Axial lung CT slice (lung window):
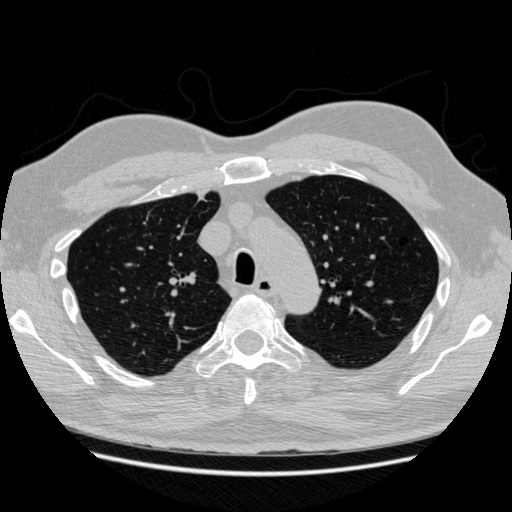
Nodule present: no